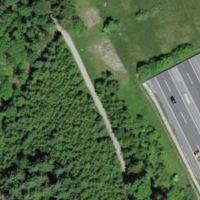
EUNIS habitat code: 57
Species observed at this site:
Angelica sylvestris